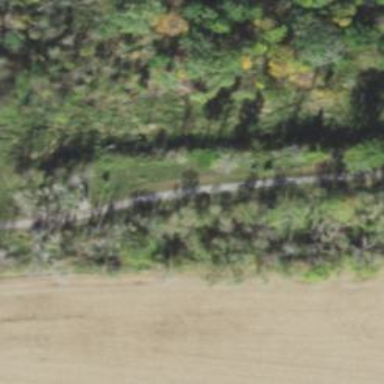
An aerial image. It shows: Abandoned railway bridge.